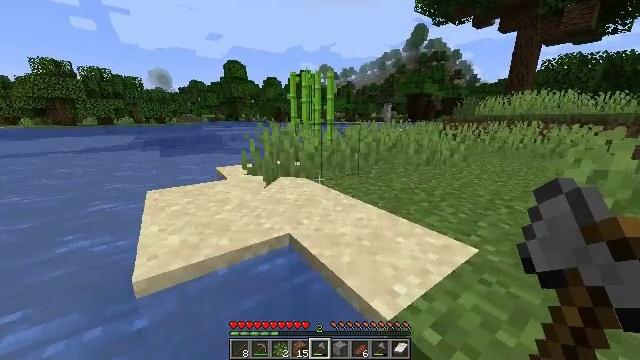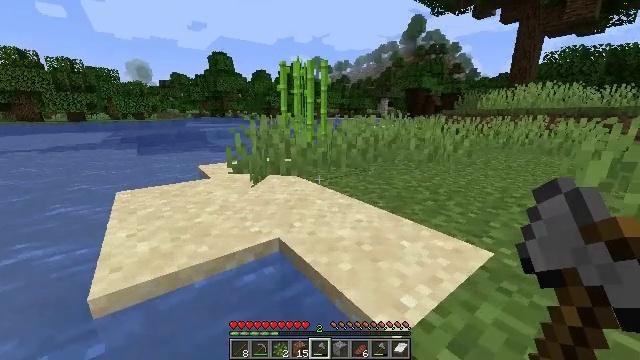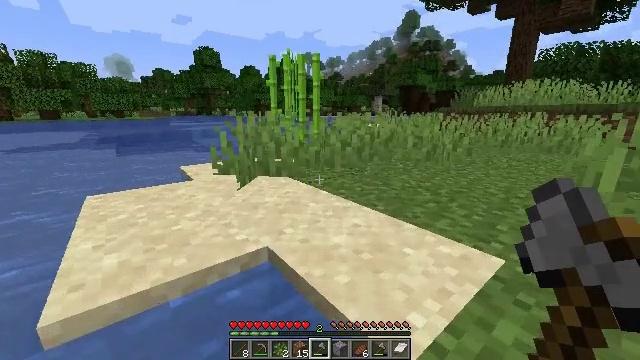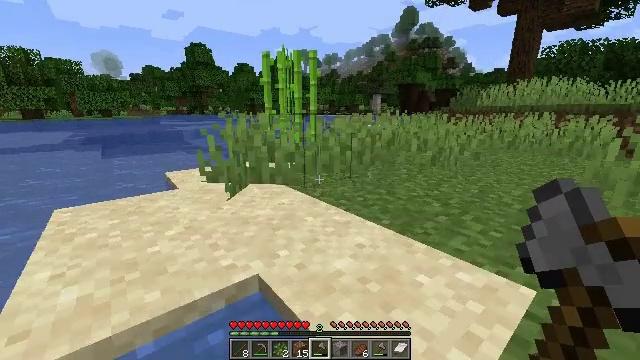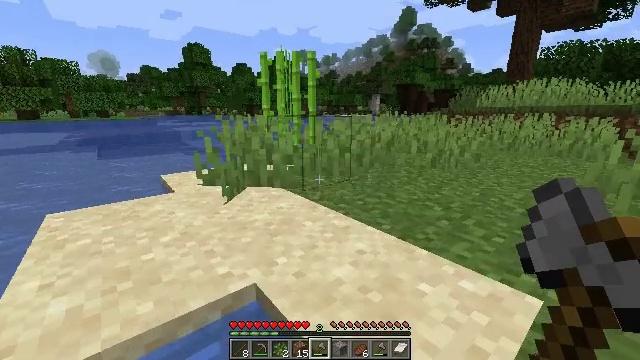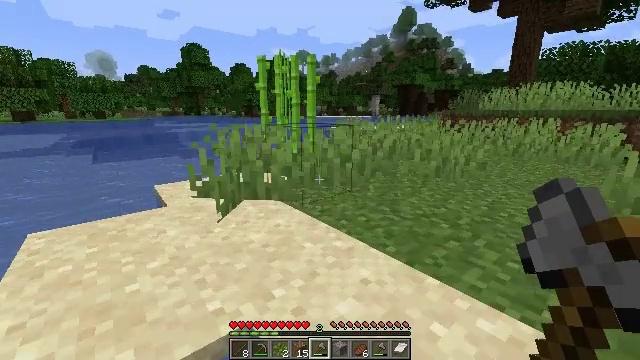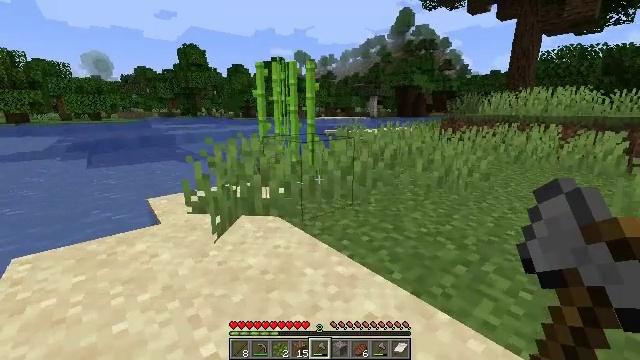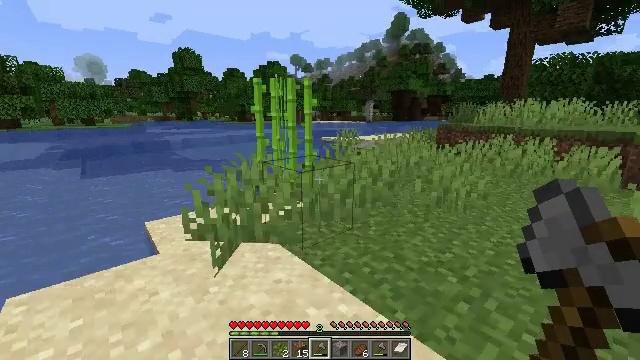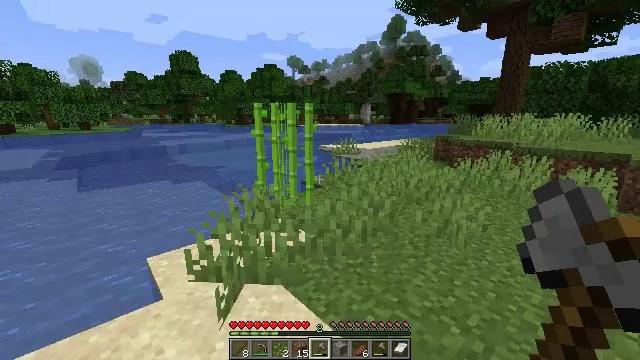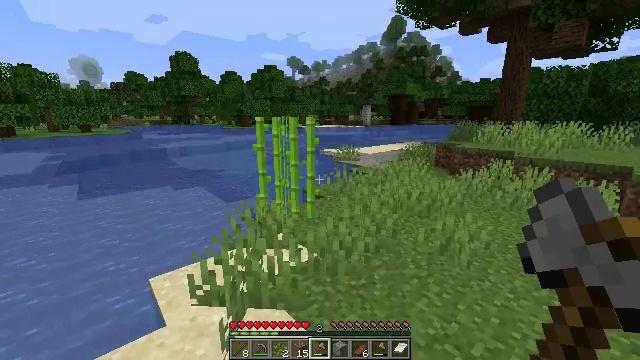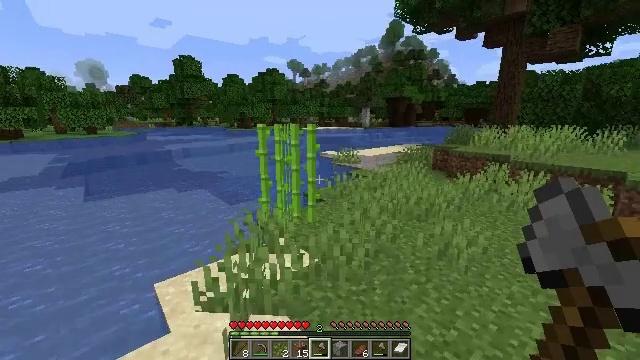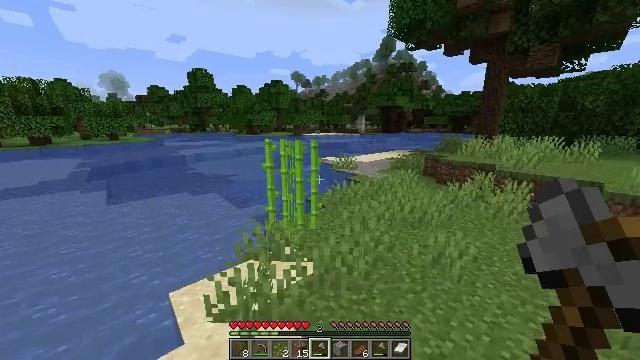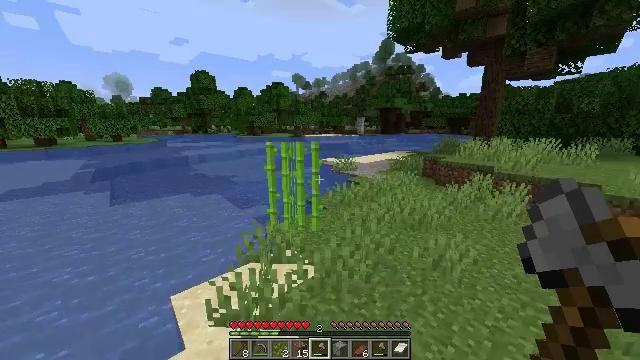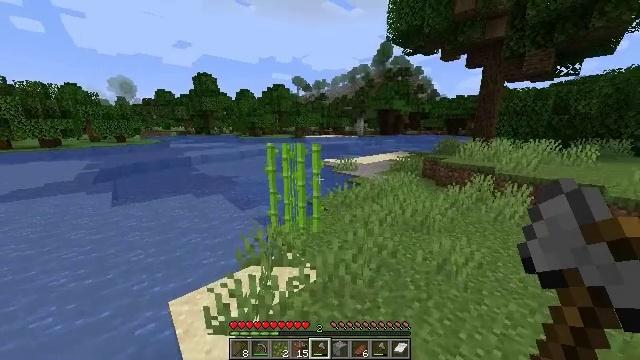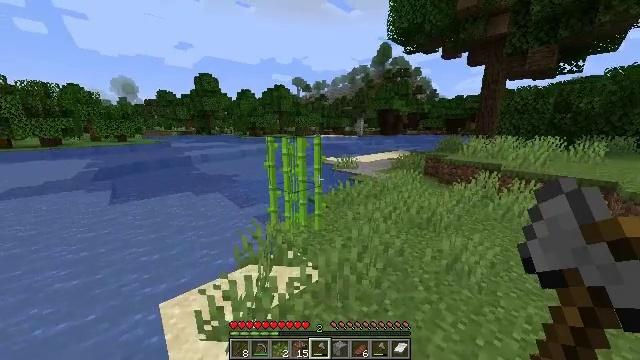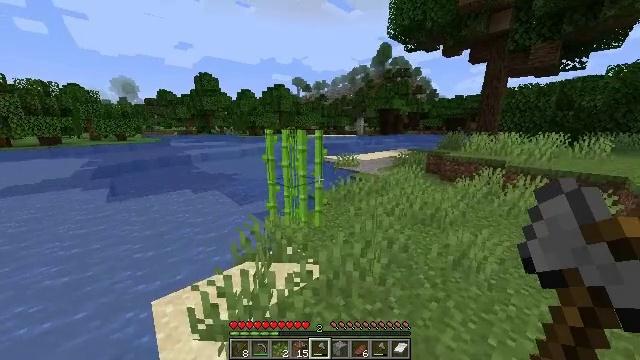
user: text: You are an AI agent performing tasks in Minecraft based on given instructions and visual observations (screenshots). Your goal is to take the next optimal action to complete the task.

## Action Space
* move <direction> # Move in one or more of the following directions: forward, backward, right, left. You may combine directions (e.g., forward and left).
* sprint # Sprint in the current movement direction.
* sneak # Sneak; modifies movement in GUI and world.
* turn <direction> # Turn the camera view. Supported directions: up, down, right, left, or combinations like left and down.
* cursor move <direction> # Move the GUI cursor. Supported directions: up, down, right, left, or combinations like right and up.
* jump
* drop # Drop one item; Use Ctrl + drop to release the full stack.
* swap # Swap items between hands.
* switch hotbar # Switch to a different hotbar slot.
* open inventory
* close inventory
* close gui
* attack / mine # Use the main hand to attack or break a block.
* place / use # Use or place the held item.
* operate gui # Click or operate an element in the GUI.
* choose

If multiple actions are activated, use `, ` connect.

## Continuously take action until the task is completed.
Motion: motion action
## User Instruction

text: Break the sugar cane.
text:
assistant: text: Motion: move forward, sprint, turn right, jump
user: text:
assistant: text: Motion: move forward, sprint, turn right, jump
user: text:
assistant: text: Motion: move forward, sprint, jump
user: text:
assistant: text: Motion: move forward, sprint, jump
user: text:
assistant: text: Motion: move forward, sprint, jump
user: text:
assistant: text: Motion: move forward, sprint, jump
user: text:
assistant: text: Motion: move forward, sprint, jump
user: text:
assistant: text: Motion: move forward, sprint, jump
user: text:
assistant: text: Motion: move forward, sprint, jump
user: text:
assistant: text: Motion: move forward, sprint, jump
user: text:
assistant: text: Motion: move forward, sprint, jump
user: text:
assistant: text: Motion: move forward, sprint, jump
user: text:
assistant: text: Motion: move forward, sprint, jump
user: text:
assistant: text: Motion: move forward, sprint
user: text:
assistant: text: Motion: move forward, sprint
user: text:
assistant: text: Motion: move forward, sprint
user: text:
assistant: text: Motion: move forward, sprint
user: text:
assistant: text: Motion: move forward, sprint
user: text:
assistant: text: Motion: move forward, sprint, turn down
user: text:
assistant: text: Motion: move forward, sprint, turn left and down
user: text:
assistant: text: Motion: move forward, sprint, turn left and down
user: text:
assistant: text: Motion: move forward, sprint
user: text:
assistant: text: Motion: move forward, sprint, attack / mine
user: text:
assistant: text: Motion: move forward, sprint, attack / mine
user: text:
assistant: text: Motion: move forward, sprint, attack / mine
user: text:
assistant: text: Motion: move forward, sprint, attack / mine
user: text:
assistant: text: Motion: move forward, sprint
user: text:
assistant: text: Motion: sprint